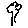
Label: tree